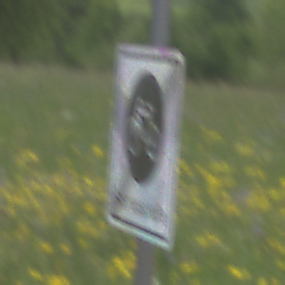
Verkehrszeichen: EndeFahrradstrasse
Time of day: Midday
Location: Outdoor (RoadRail)
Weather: PartlyCloudy
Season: NotSpecified
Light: Natural